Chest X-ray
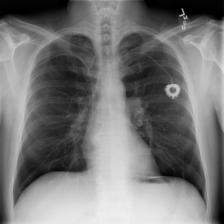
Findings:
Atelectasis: negative
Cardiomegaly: negative
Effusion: negative
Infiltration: negative
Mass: negative
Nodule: negative
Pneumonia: negative
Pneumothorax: negative
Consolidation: negative
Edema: negative
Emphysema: negative
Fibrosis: negative
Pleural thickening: negative
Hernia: negative